Question: I'm working on creating a maintenance job within SSIS and one of the steps requires me to read from a variable, check a value, and if that value is within a specific range, write that row to a new object for processing in a following step. I have the majority of the script written, but I can't quite put together how to write values to an object from within a script task.
Here's what I have now:

To quickly run through this, it grabs all database names from the server then runs a database integrity check. Following that it pulls up a list of all databases and their last known good integrity check. The final ForEach Loop is where I'm experiencing issues. I want it to take the object from the previous SQL task, read the variables, and if the last known good date is near the current time, feed it into a new object for use in a coming step to back that database up.
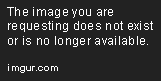
Answer: I would create a new Data Flow and use the current "Execute SQL Task" code for a new OLE DB Source. Then I would connect it to a Script Transformation (within the Data Flow) with your current "Script Task" logic. The Data Flow would be completed with a Recordset Destination, which would load the object variable.